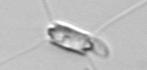
Label: Chaetoceros_didymus